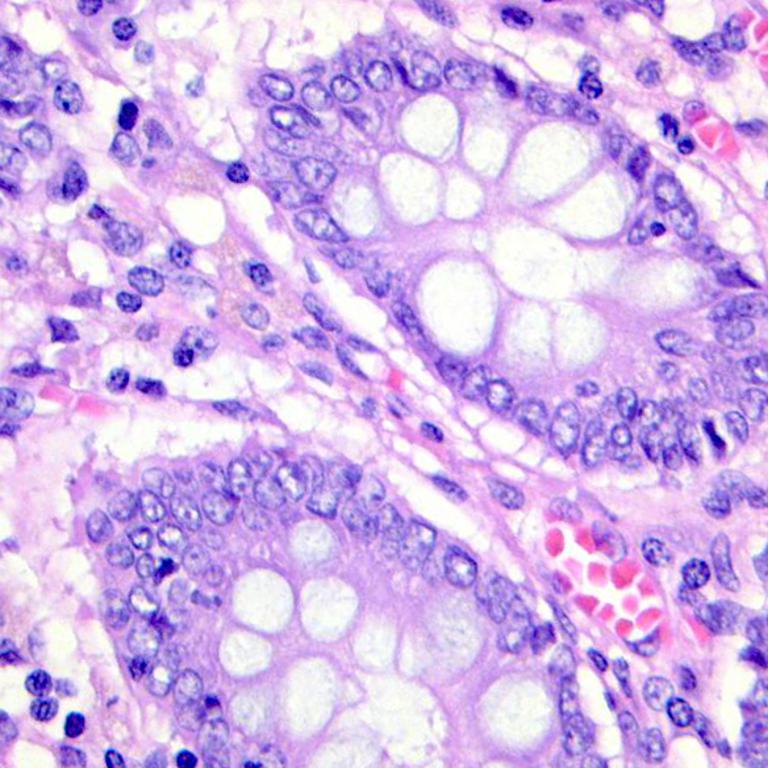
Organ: colon
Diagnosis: benign